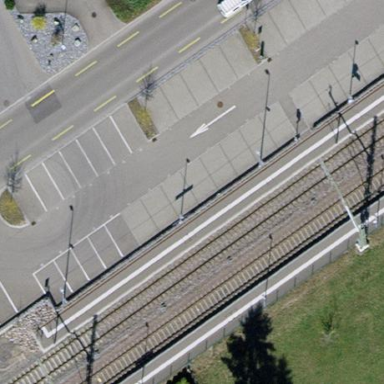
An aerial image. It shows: Street side parking area.